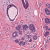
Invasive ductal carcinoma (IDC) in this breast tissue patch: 0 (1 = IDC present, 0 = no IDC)